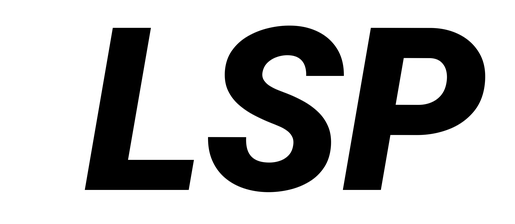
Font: Roboto-Italic_Black_Italic